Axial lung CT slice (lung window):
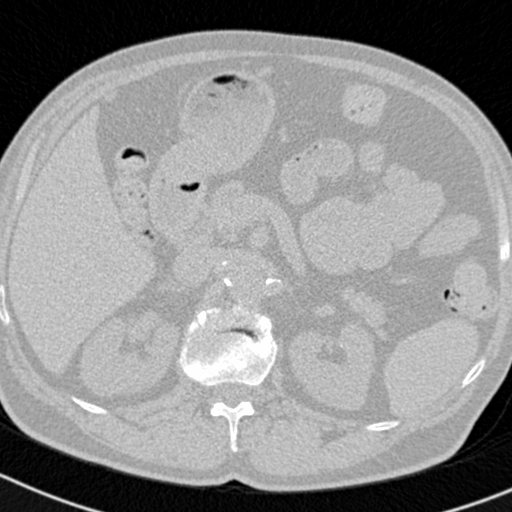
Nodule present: no